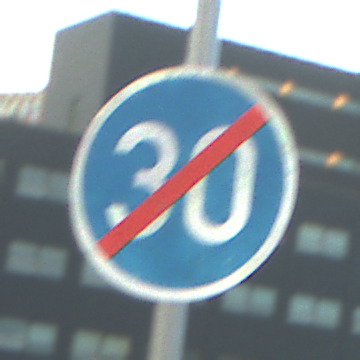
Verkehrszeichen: EndeMindestgeschwindigkeit
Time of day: MorningAfternoon
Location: Outdoor (Urban)
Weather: PartlyCloudy
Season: NotSpecified
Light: Natural